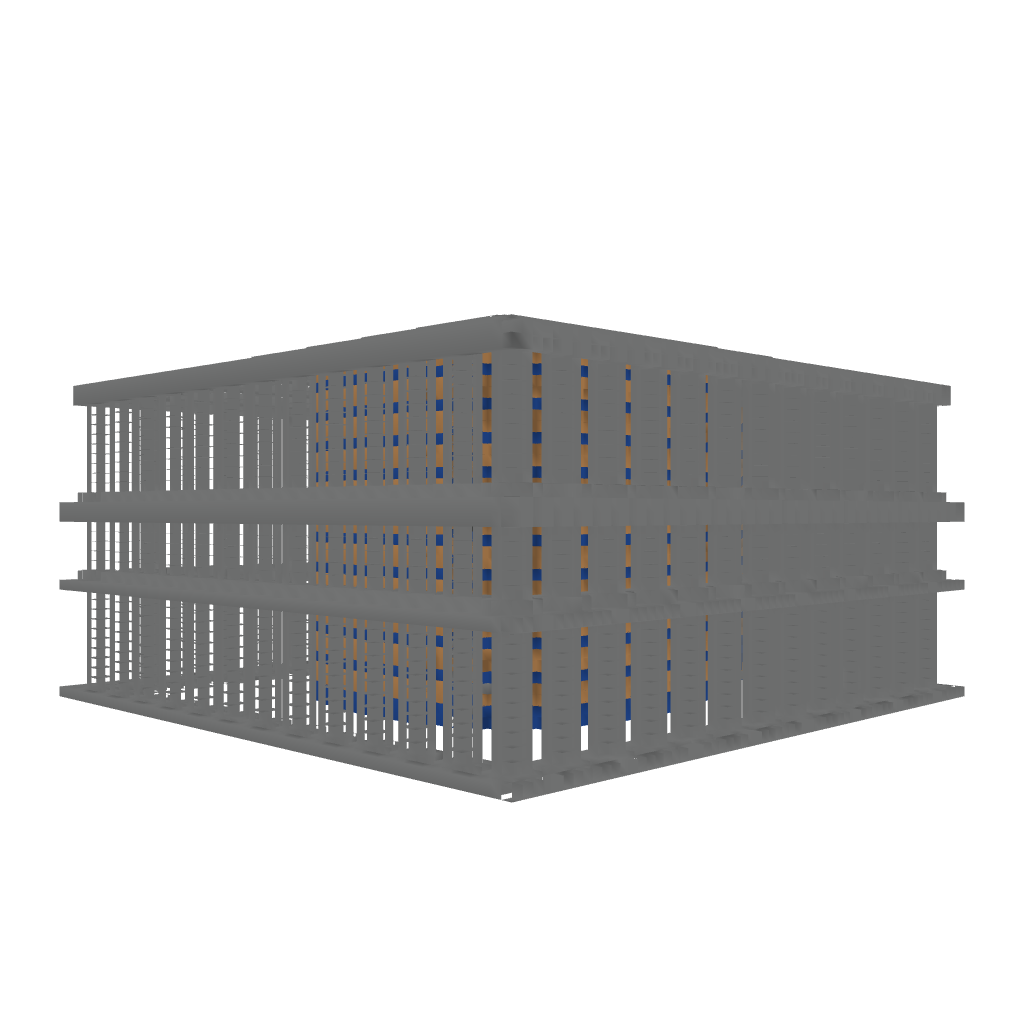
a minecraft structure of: Arena